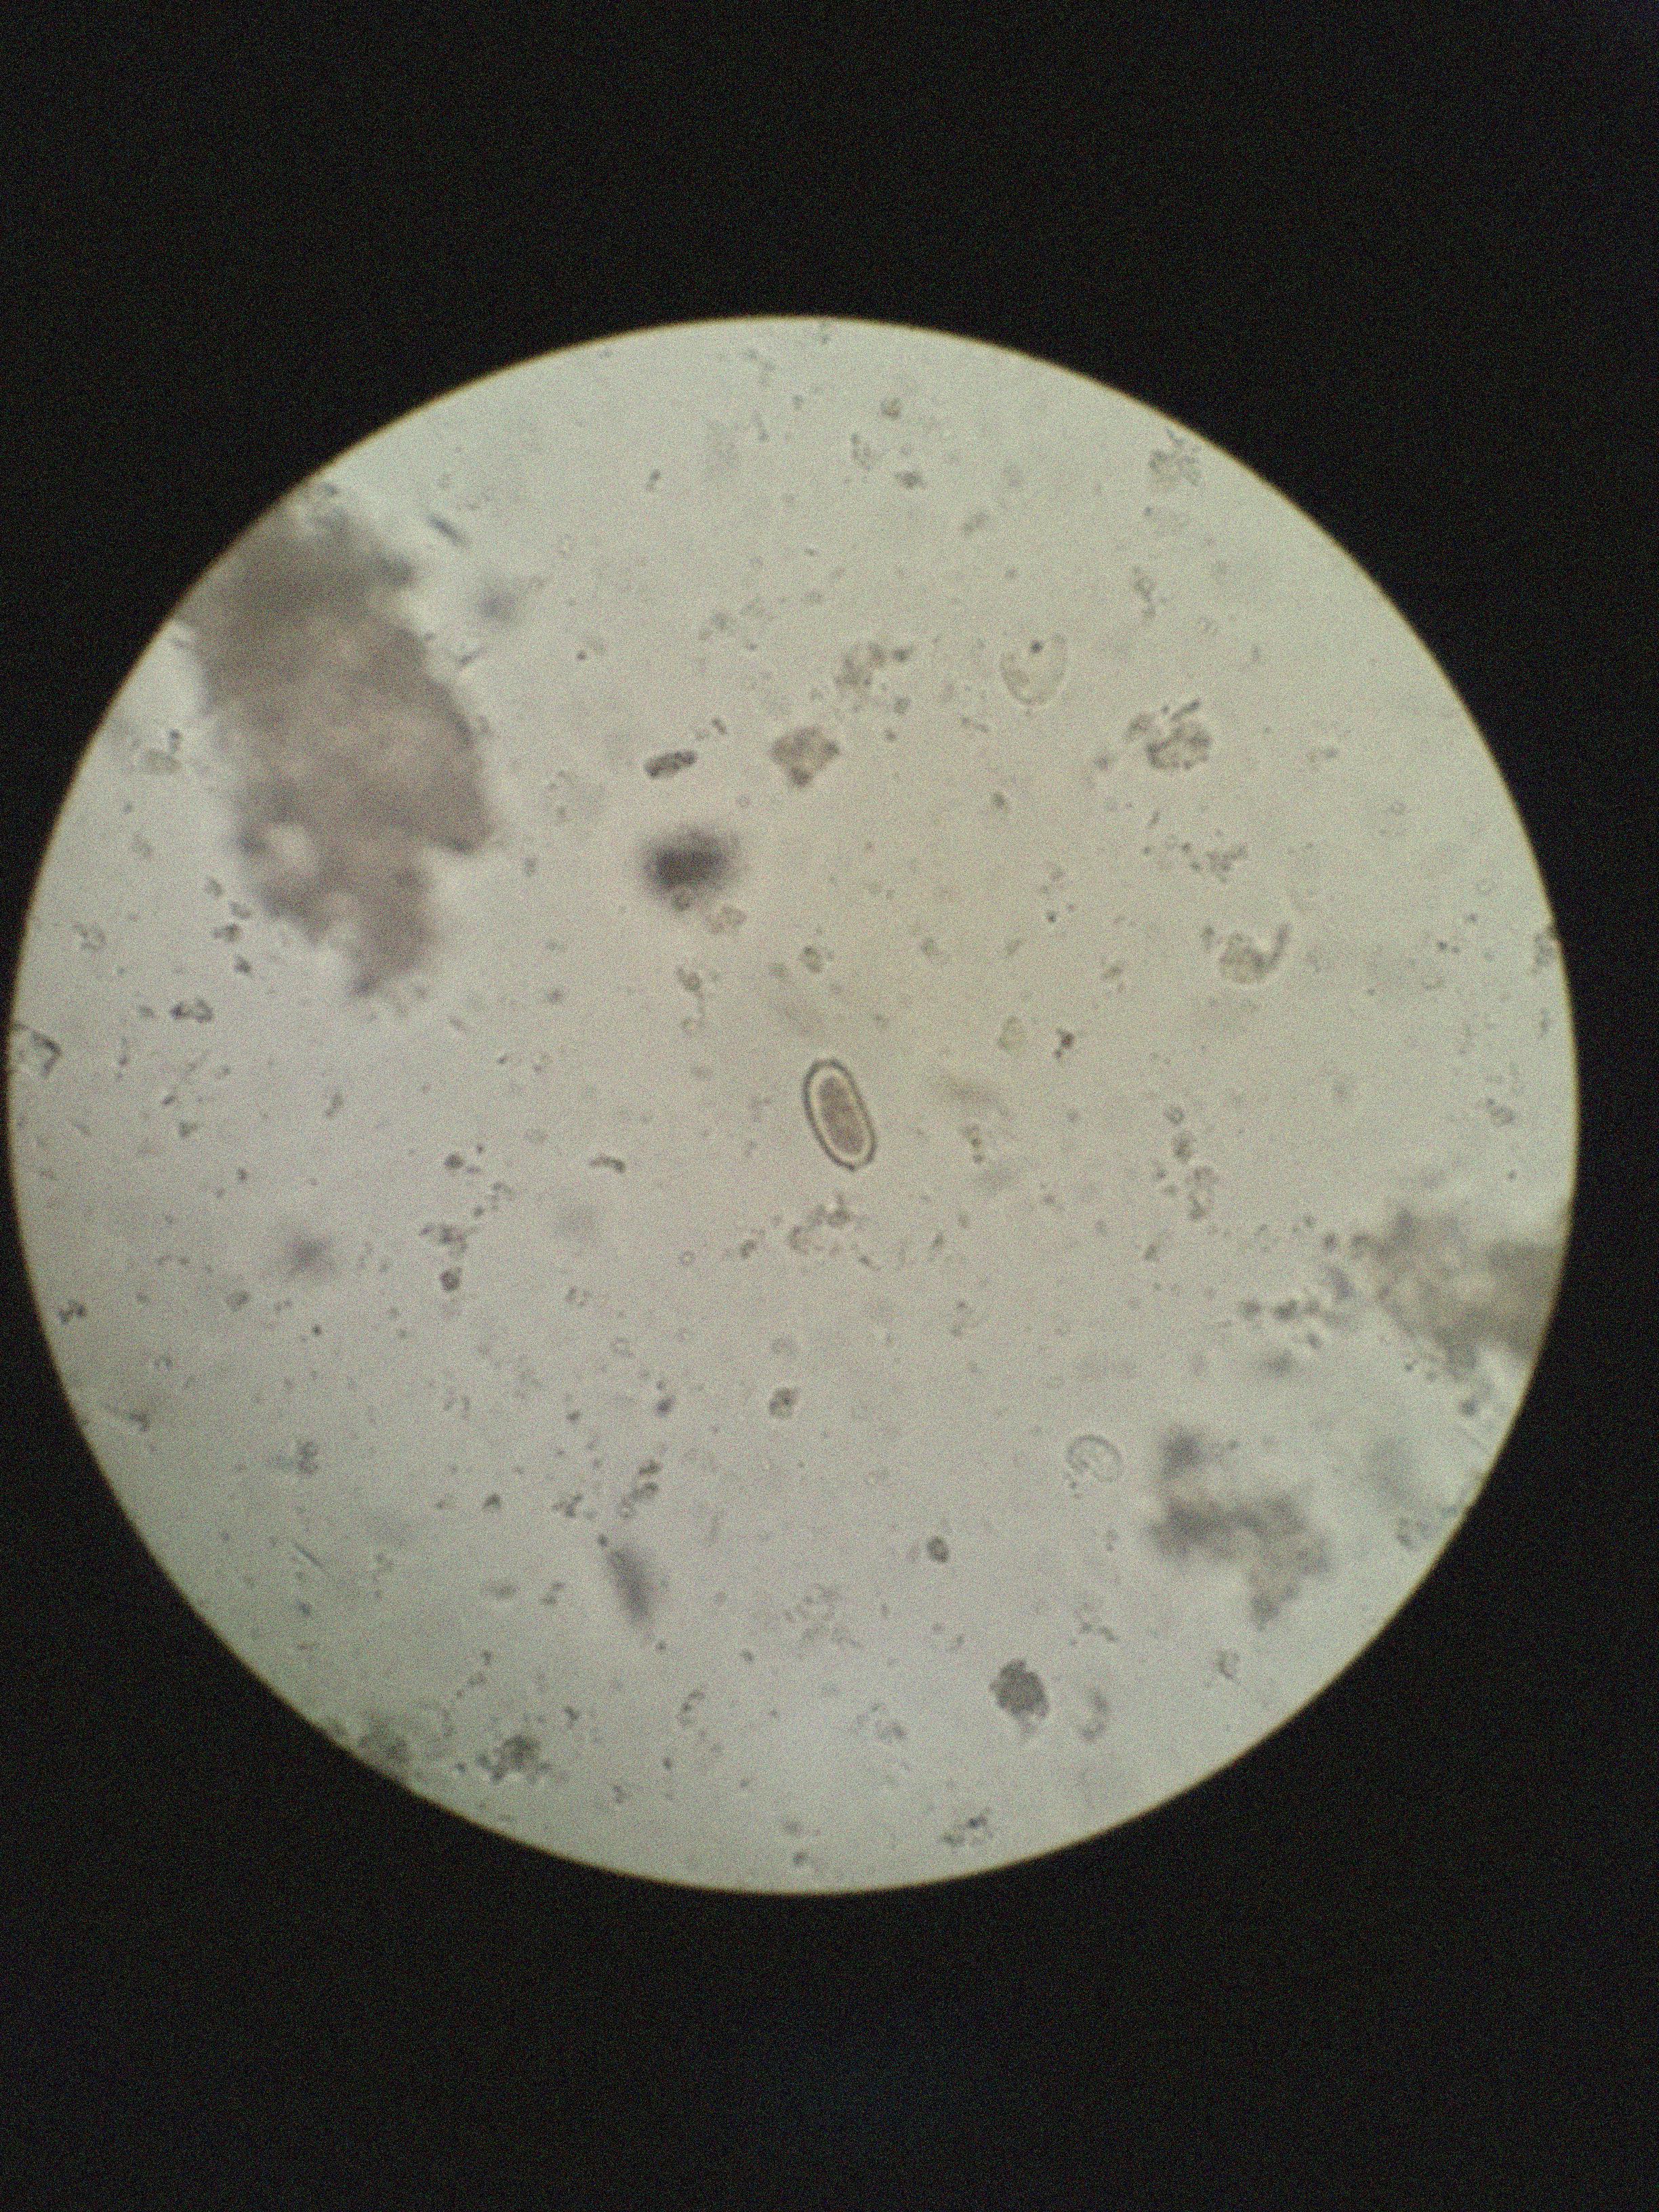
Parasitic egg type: Capillaria philippinensis